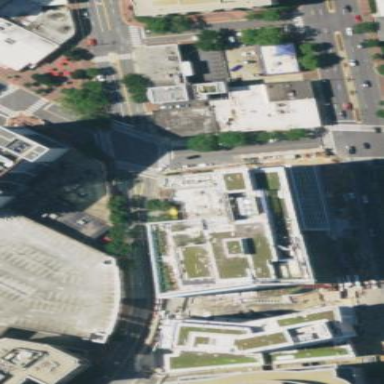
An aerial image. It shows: Commercial building.